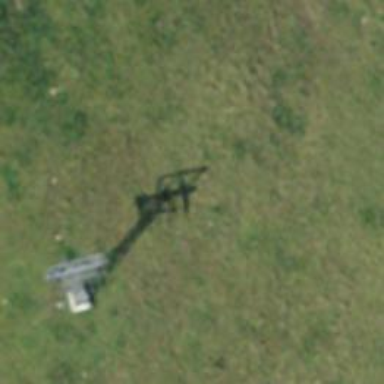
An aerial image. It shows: Pylon for aerialway.